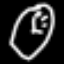
Label: clock